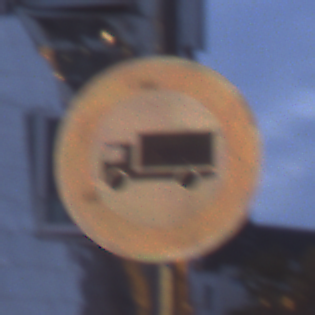
Verkehrszeichen: VerbotFuerKraftfahrzeugeUeberDreiKommaFuenfTonnen
Umgebung: Outdoor, Urban
Tageszeit: Night
Wetter: PartlyCloudy
Licht: Artificial
Jahreszeit: NotSpecified
Kontrast: HighContrast